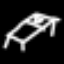
Label: bed